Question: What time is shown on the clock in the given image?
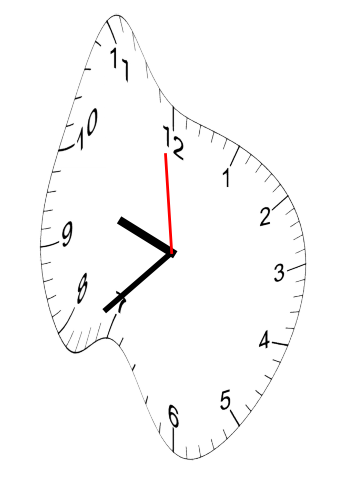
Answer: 09:37:59